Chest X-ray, PA view. Patient: 69 years old, sex M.
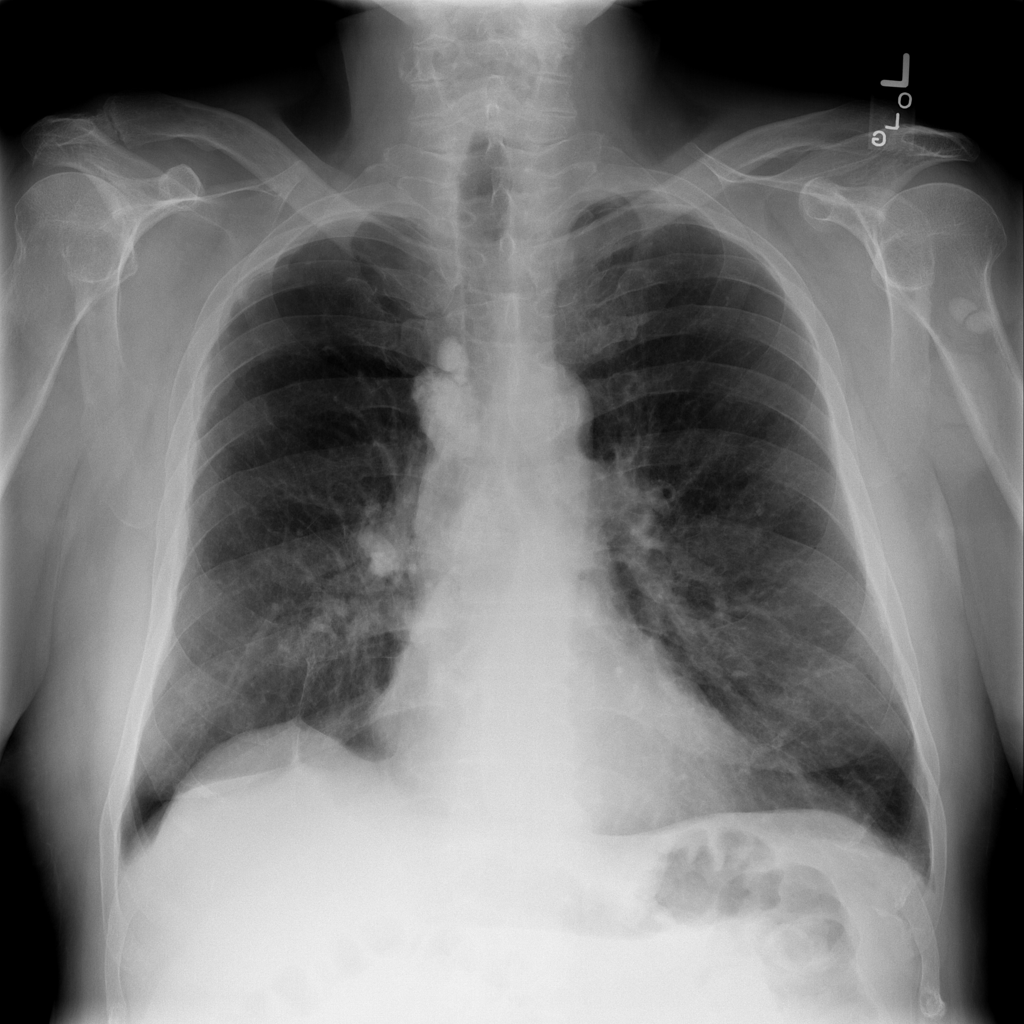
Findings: No Finding